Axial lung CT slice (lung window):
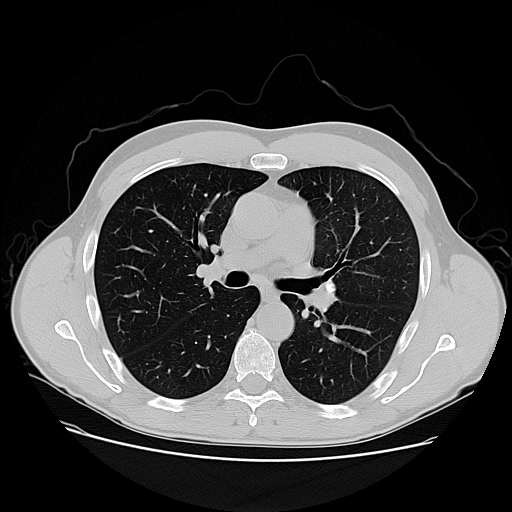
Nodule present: no